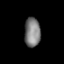
Tissue: prostate
Cell type: T cells
Senescence score: 0.3447
Nuclear area (px): 462
Mean DAPI intensity: 123.234